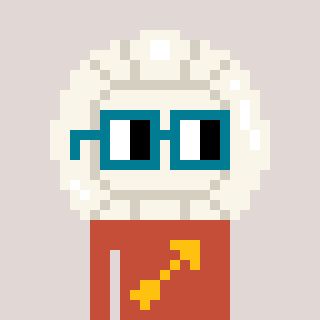
a pixel art character with square dark green glasses, a volleyball-shaped head and a rust-colored body on a warm background